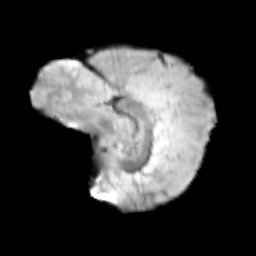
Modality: T2w
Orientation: sagittal
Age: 13
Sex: male
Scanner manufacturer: siemens
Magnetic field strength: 3 T
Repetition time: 3.8 s
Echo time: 0.07 s